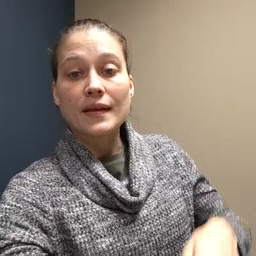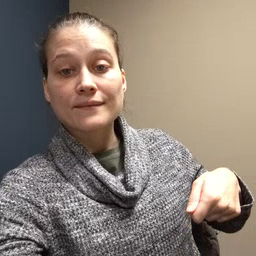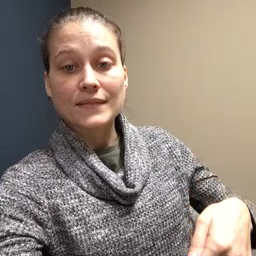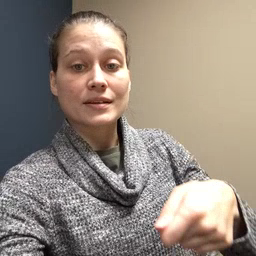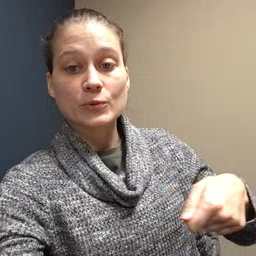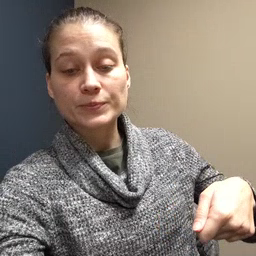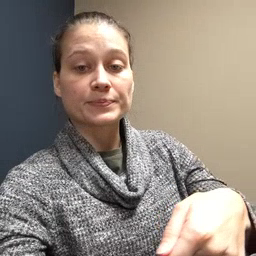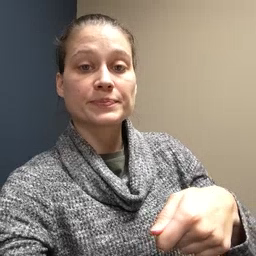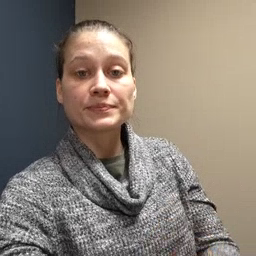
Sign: vacuum